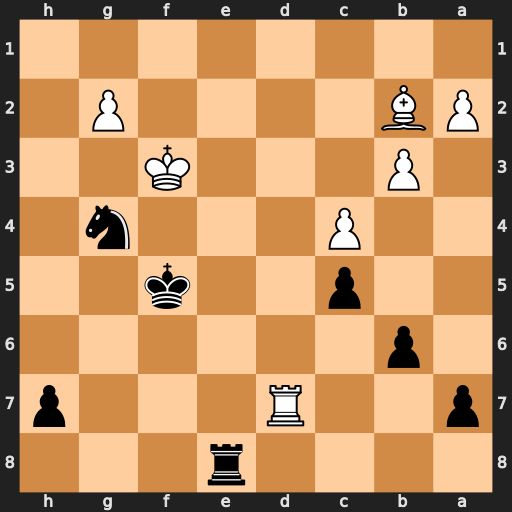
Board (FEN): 4r3/p2R3p/1p6/2p2k2/2P3n1/1P3K2/PB4P1/8
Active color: b
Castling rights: -
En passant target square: -
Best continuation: Re3#